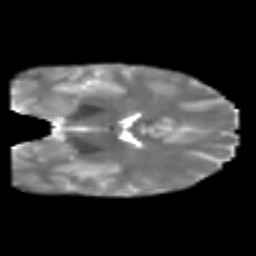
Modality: T2w
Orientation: coronal
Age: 28
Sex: male
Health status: healthy